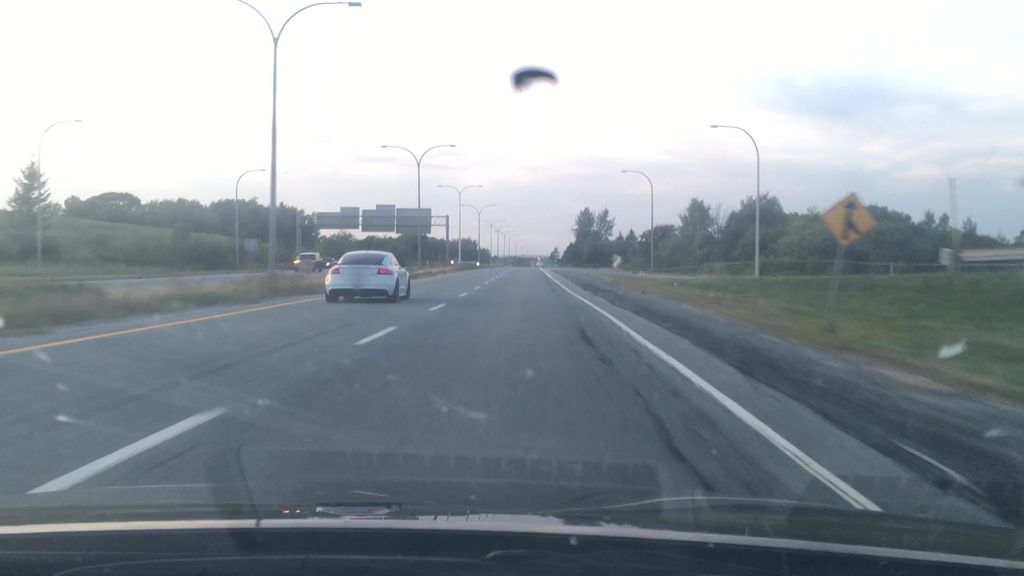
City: halifax